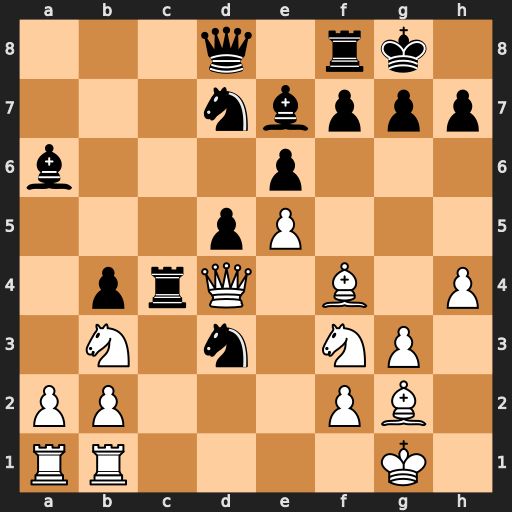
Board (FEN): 3q1rk1/3nbppp/b3p3/3pP3/1prQ1B1P/1N1n1NP1/PP3PB1/RR4K1
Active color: w
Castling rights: -
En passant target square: -
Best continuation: Qxd3 Rc1+ Nxc1 Bxd3 Nxd3